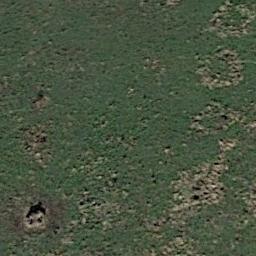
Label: meadow